Field crop: maize
Growth stage: 2
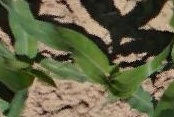
Species: maize